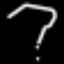
Label: squiggle